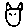
Label: cat